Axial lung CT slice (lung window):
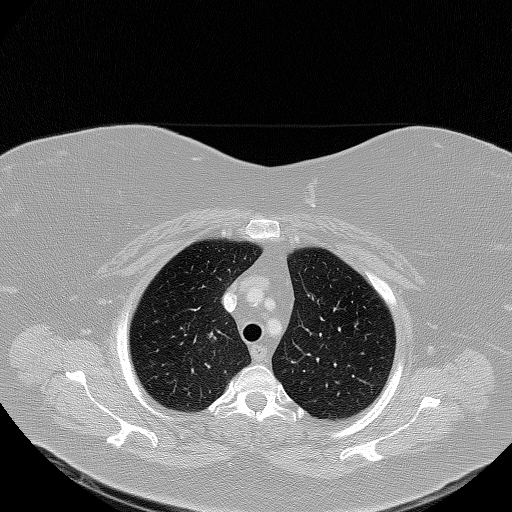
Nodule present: no